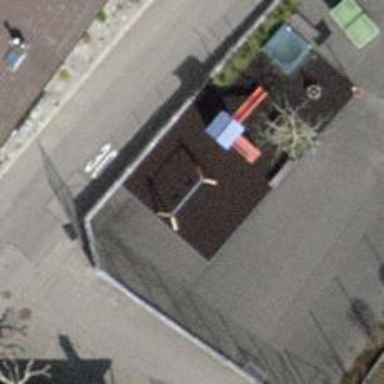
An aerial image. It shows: Playground with swings.